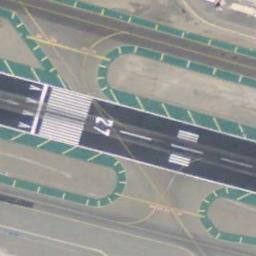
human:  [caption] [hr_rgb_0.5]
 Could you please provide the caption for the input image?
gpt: There is a concrete floor next to the runway  There is a green circle on the ground around the runway  There is a white '27' and a dash and arrow signs on the runway .

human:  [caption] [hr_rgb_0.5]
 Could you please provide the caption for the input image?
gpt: The runway is on the bare land .

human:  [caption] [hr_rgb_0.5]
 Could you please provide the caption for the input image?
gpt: The runway has a threshold marking and two touchdown zone markings and the designation marking is 27 .

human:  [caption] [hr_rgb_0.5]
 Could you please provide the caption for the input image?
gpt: The runway is marked with lines .

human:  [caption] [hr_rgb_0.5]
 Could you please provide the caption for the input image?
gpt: There are some green buffer area beside the runway with white marks .